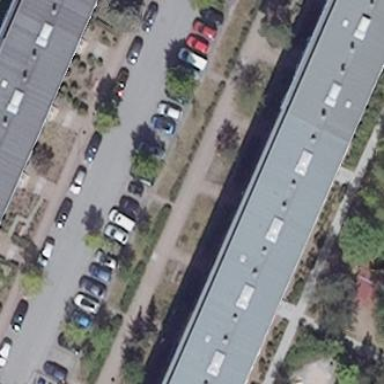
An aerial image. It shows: Building.